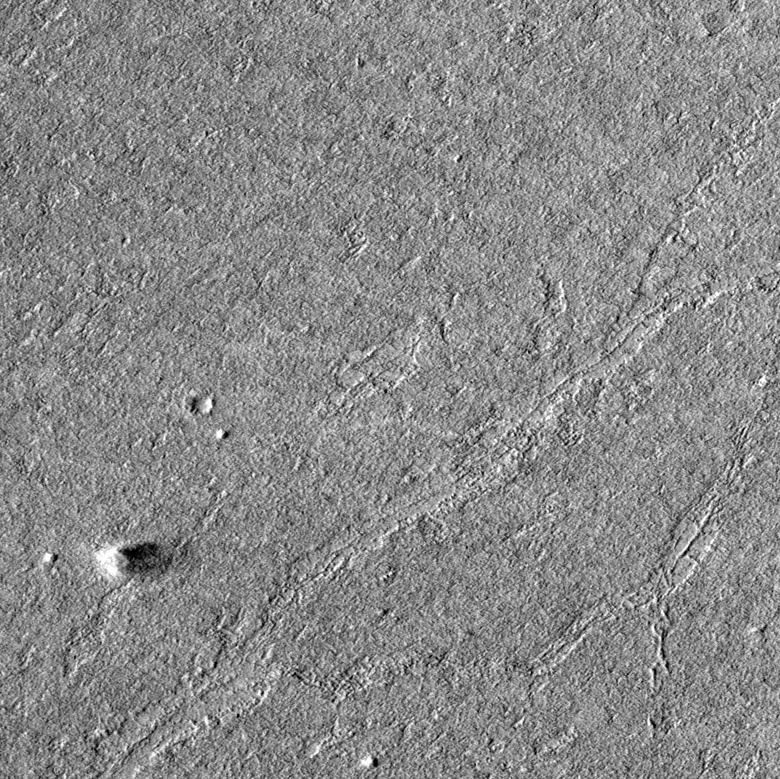
Label: dustdevil